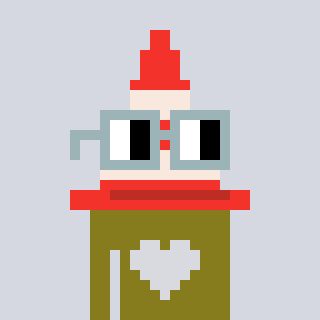
a pixel art character with square dark gray glasses, a cone-shaped head and a gunk-colored body on a cool background